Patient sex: F
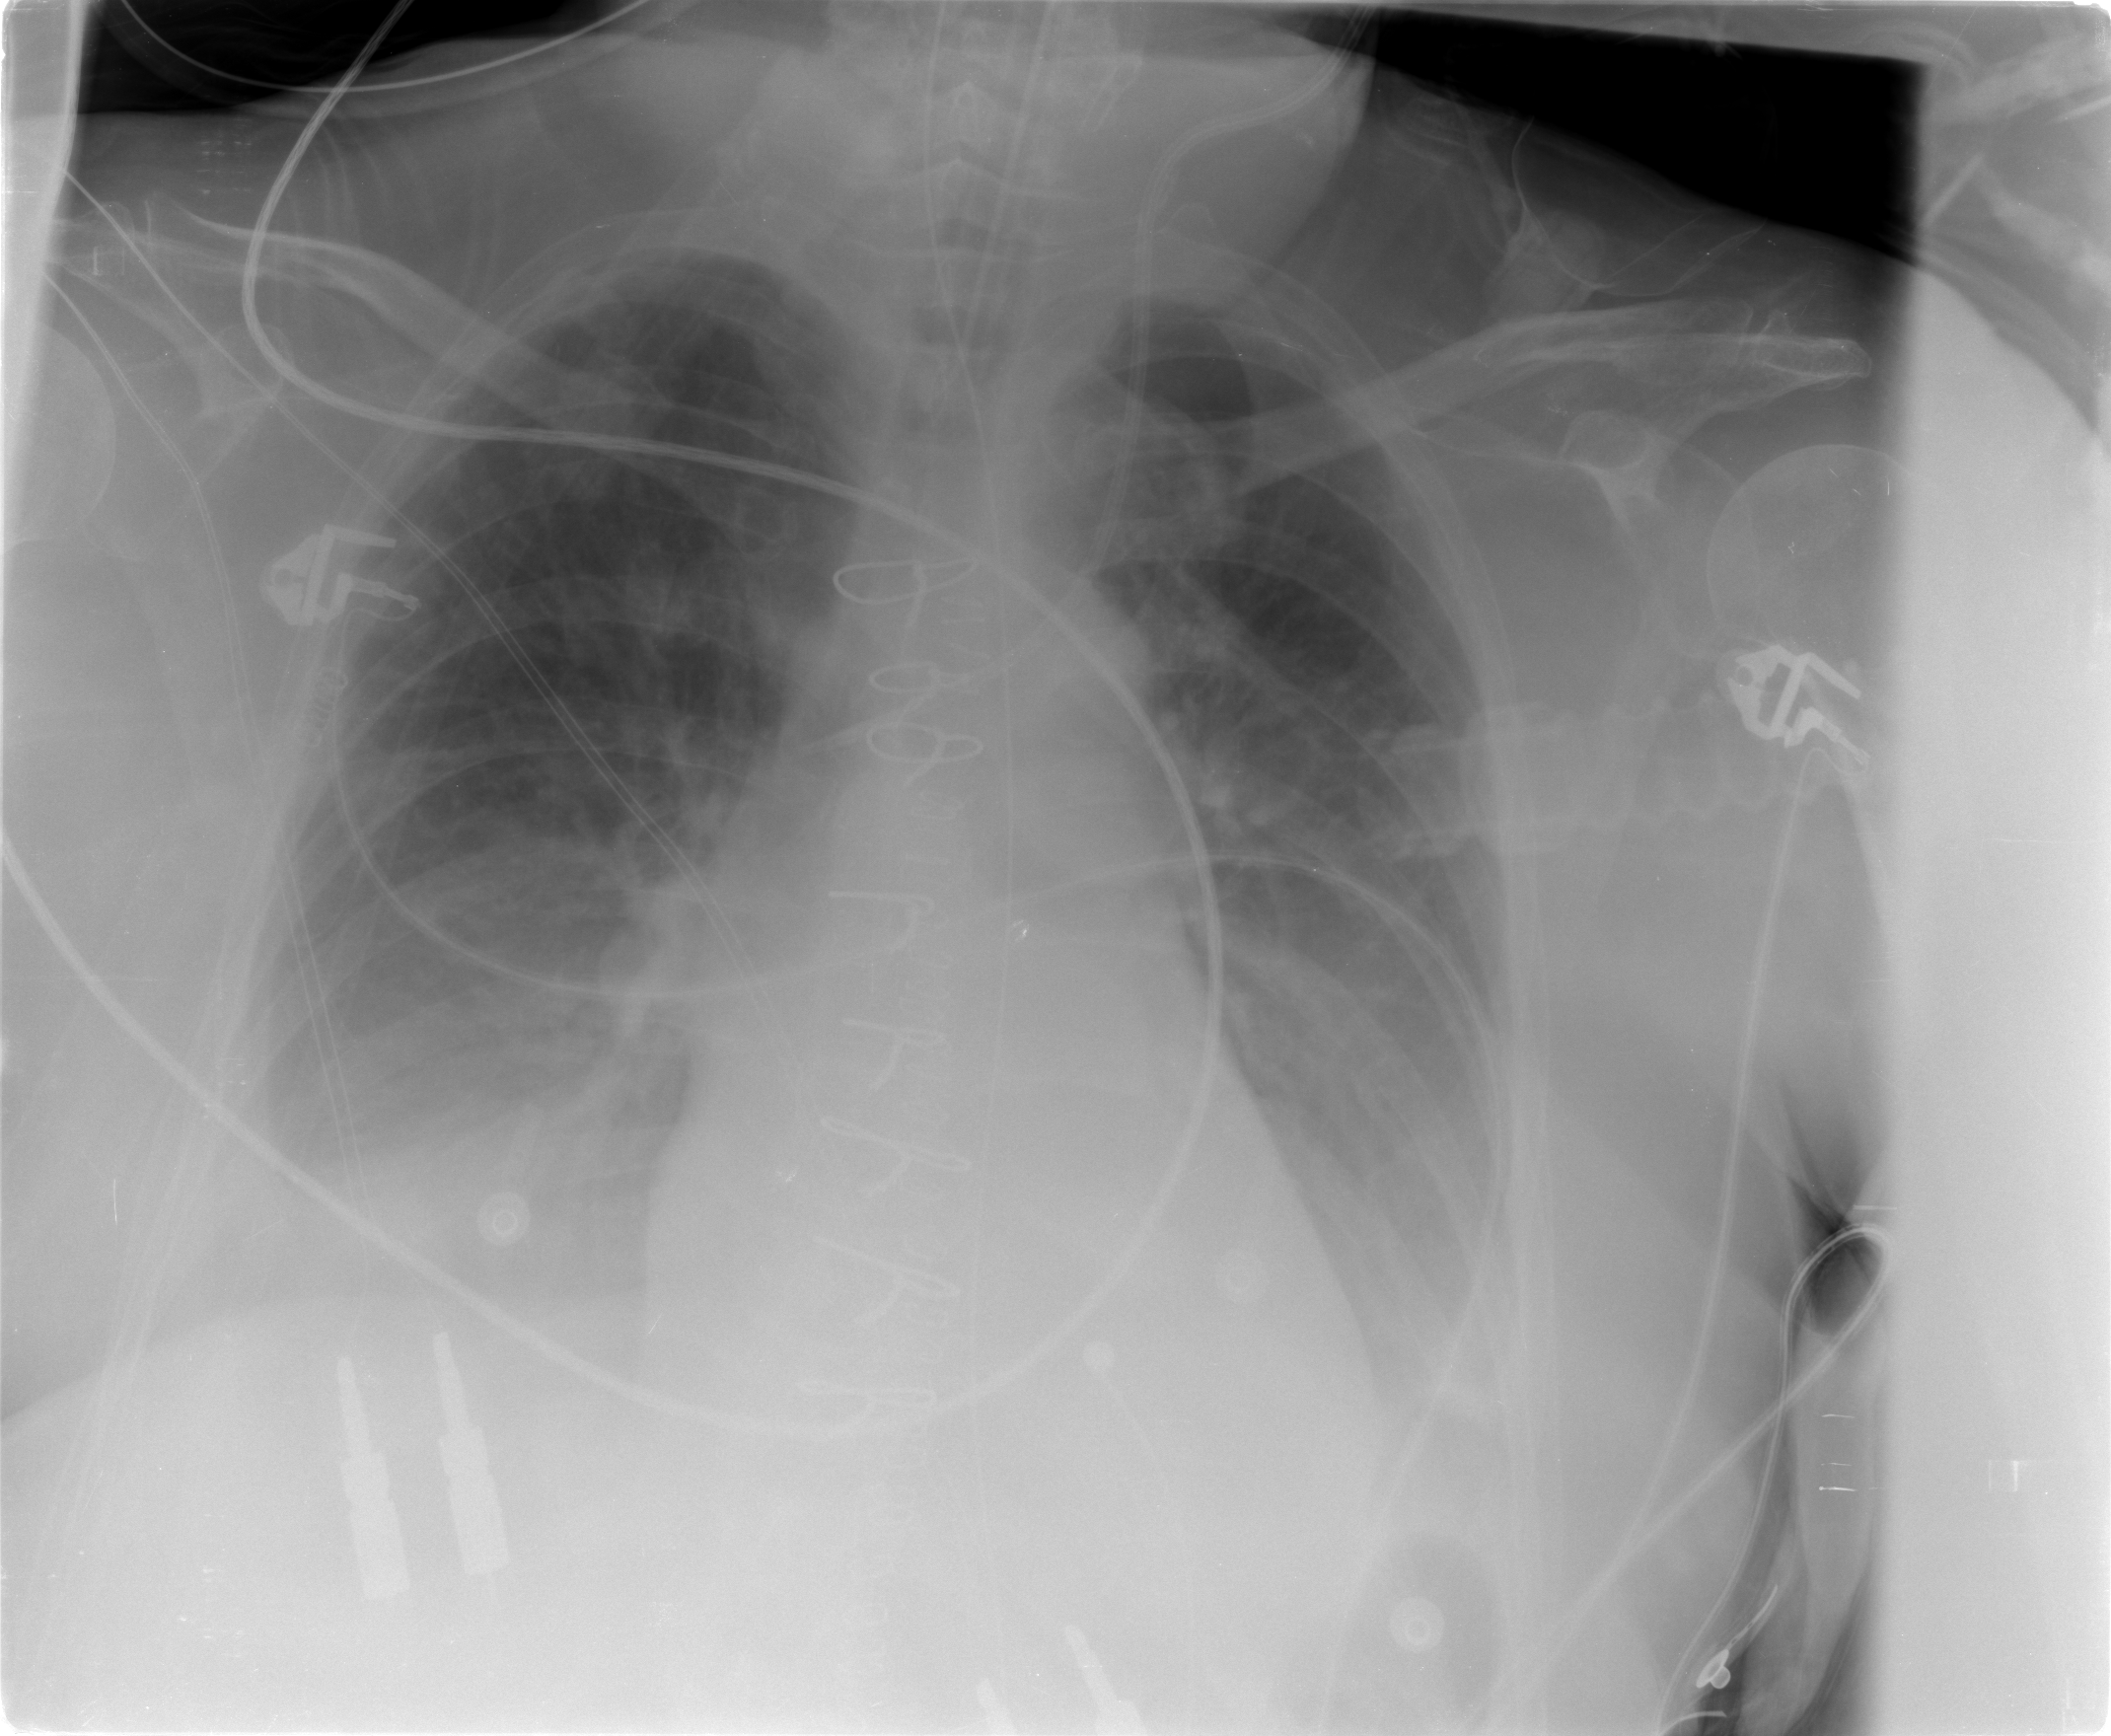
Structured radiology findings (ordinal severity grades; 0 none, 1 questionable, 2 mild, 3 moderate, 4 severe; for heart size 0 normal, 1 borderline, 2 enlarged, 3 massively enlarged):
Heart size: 0
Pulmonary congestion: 2
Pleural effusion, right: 2
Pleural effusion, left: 2
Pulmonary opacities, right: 1
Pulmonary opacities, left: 0
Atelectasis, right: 2
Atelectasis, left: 2